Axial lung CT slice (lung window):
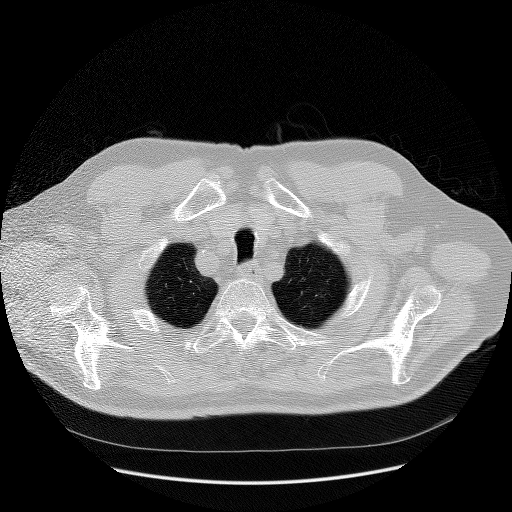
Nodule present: no